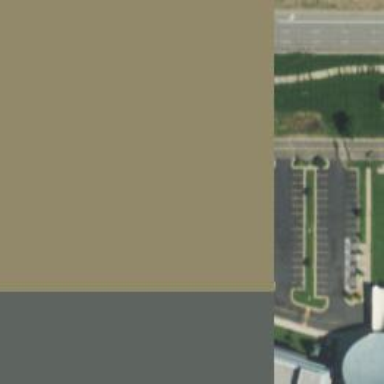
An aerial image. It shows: Parking space.